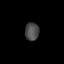
Tissue: lung
Cell type: Epithelial cells
Senescence score: 0.2419
Nuclear area (px): 248
Mean DAPI intensity: 74.565